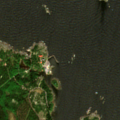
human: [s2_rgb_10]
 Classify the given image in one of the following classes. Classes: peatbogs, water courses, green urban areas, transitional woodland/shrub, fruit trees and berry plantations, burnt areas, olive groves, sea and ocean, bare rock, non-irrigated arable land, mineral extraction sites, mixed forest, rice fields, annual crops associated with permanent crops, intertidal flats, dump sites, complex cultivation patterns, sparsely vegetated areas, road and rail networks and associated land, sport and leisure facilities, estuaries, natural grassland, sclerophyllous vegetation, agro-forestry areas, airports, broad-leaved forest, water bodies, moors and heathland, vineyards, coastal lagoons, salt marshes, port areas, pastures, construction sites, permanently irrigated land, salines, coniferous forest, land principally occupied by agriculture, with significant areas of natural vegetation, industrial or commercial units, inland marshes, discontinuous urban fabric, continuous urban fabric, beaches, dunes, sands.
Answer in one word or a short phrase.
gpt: coniferous forest, mixed forest, sea and ocean